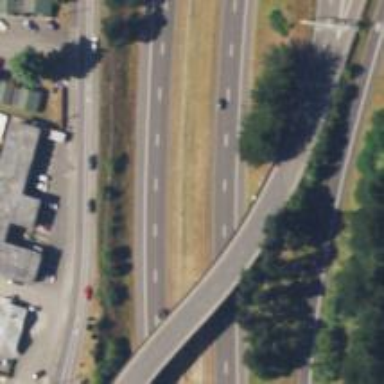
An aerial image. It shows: Asphalt surface bridge on motorway link.